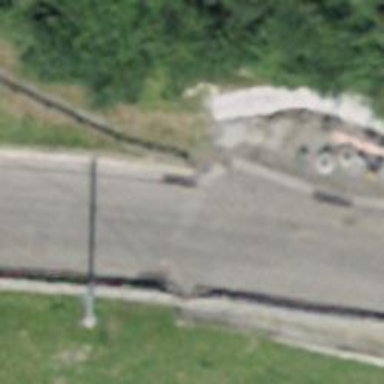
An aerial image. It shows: Asphalt road classified as tertiary.